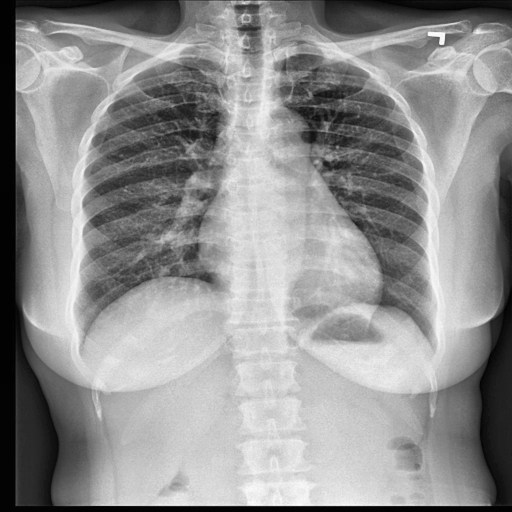
Finding: NORMAL